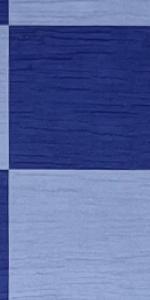
Label: Empty